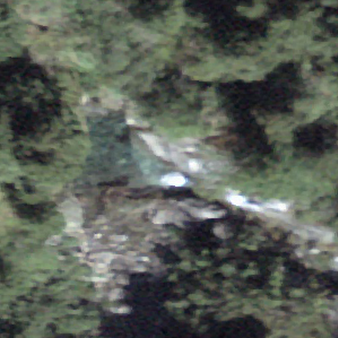
Label: bouldering_area